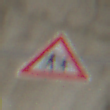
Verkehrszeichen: KinderLinks
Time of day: MorningAfternoon
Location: Roofed (Suburban)
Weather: PartlyCloudy
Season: Winter
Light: Natural